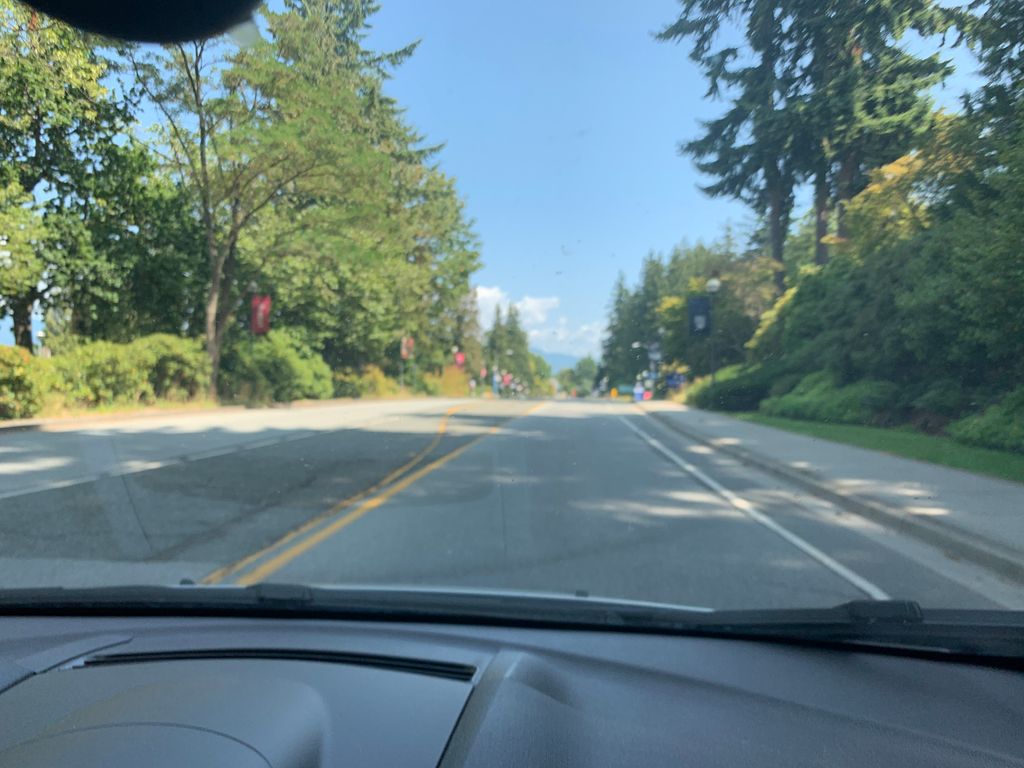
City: vancouver